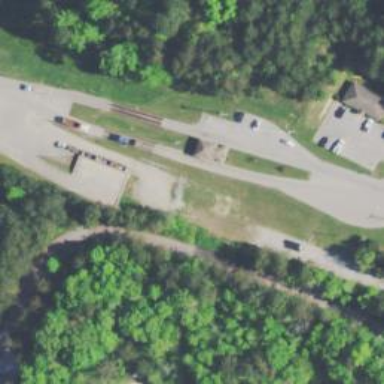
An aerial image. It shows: Weighbridge located at service road.